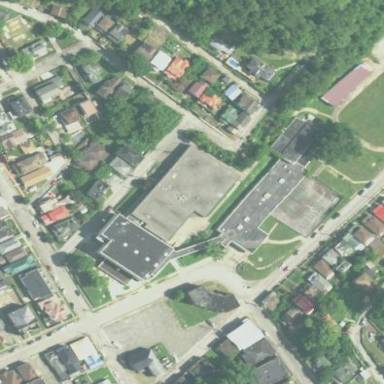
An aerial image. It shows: School building.